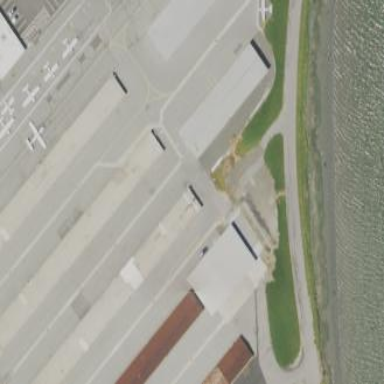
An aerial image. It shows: Hangar.